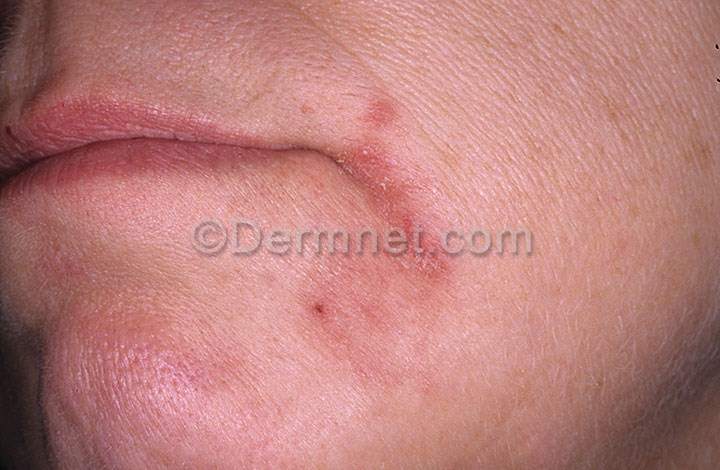
Disease: Tinea Ringworm Candidiasis and other Fungal Infections